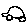
Label: car